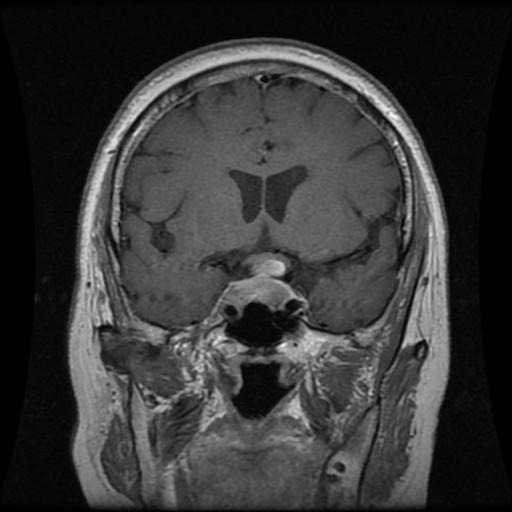
Label: pituitary